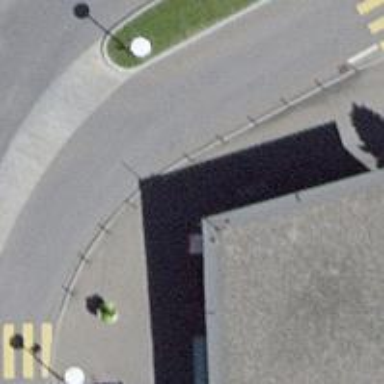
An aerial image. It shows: Bollard barrier.